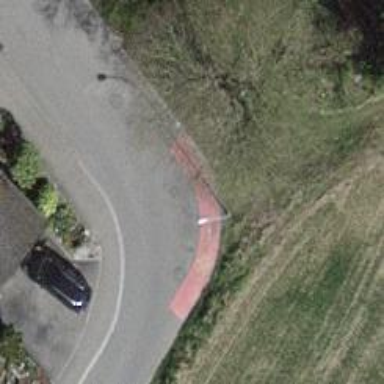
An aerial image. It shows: Residential road with opposite cycleway.